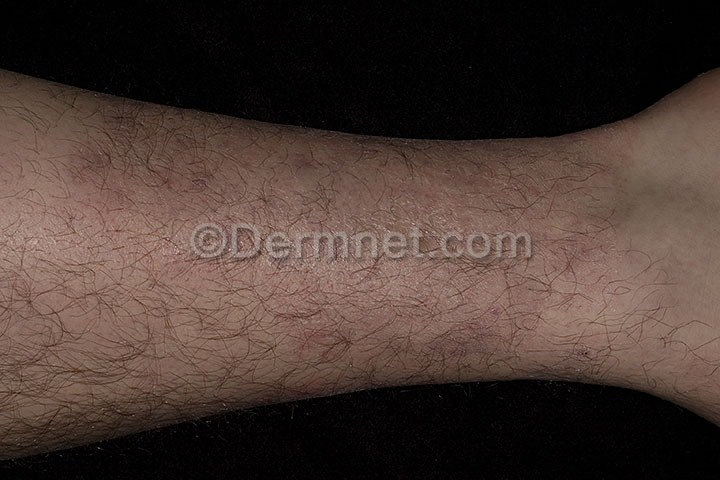
Disease: Tinea Ringworm Candidiasis and other Fungal Infections